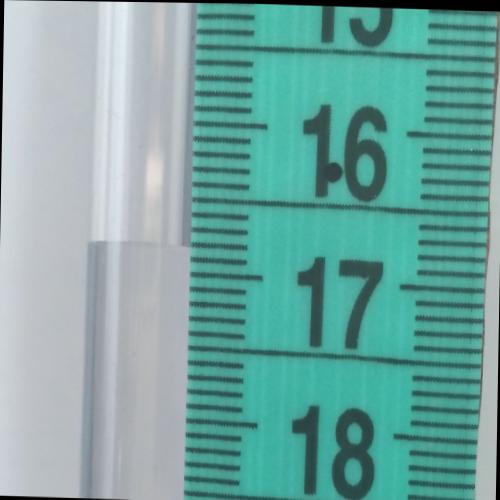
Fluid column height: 16.8 cm